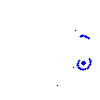
Particle: electron